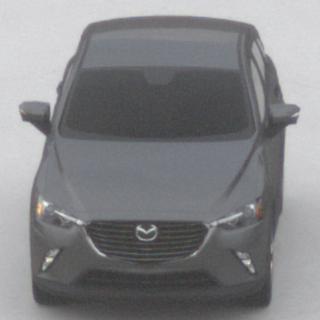
Make: Mazda
Model: CX-3 SKYACTIV-G 120
Detailed model: CX-3 (DK)
Model produced from: 2015/06
Model produced until: 2018/06
Doors: 5
Color: gray
Road condition: dry road
Daytime: morning or afternoon
Contrast: low contrast